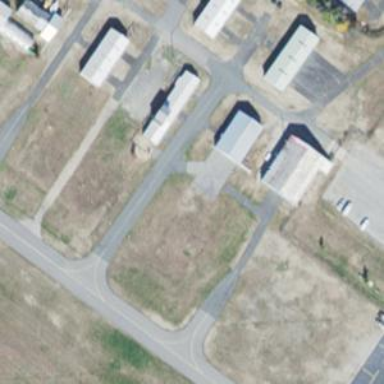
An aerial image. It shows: Asphalt taxiway at the airport.